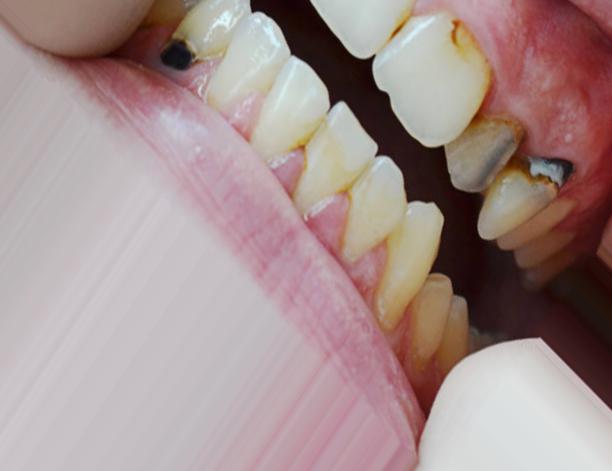
Condition: Caries